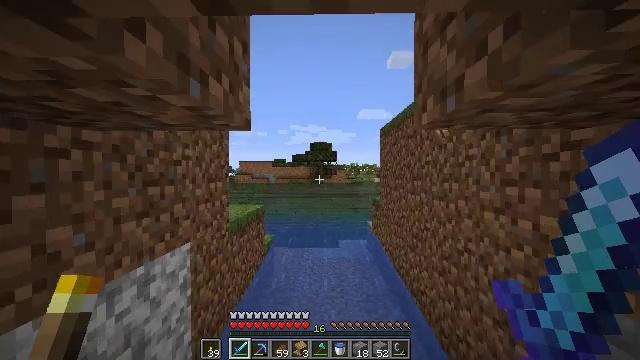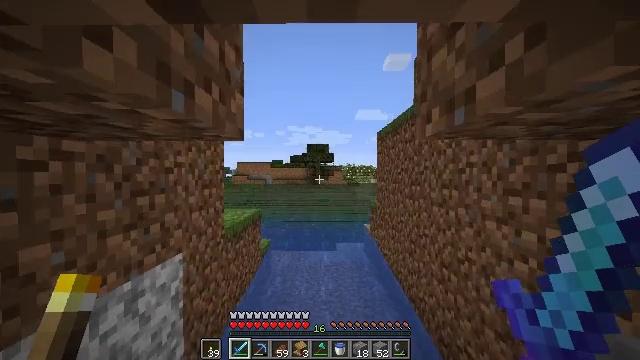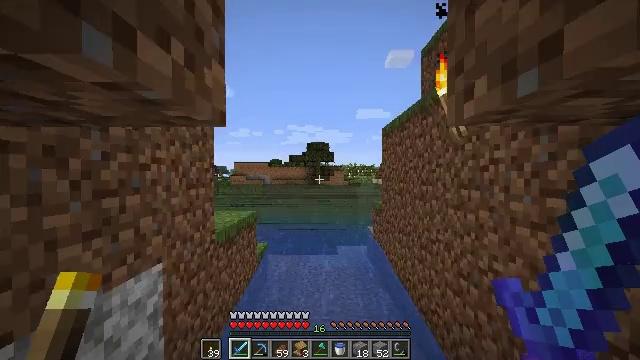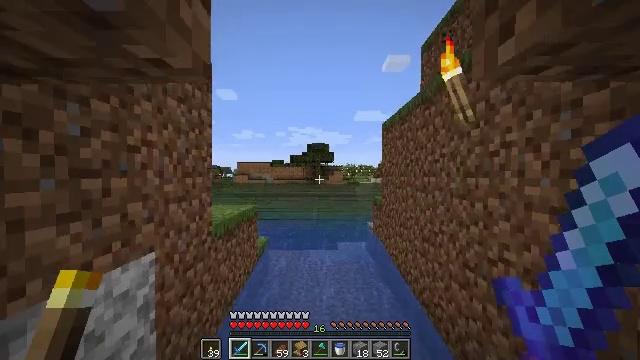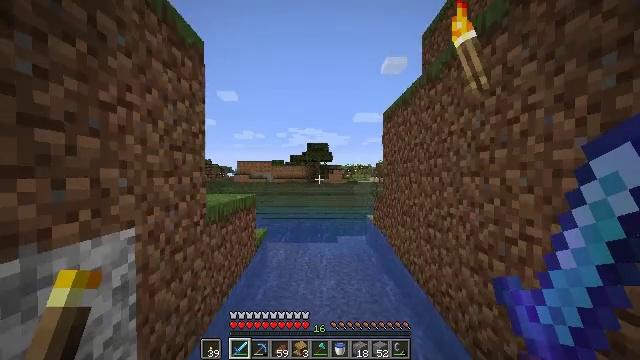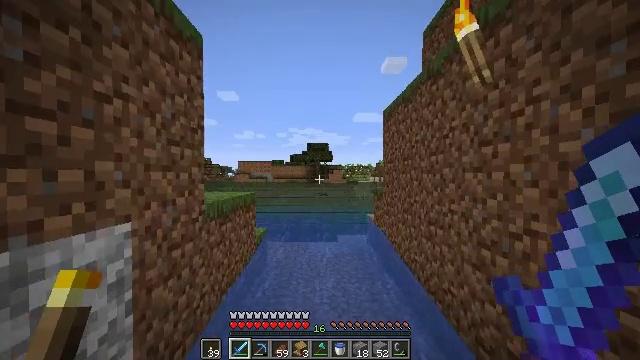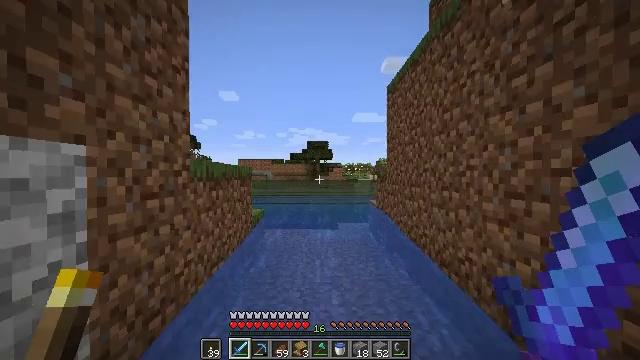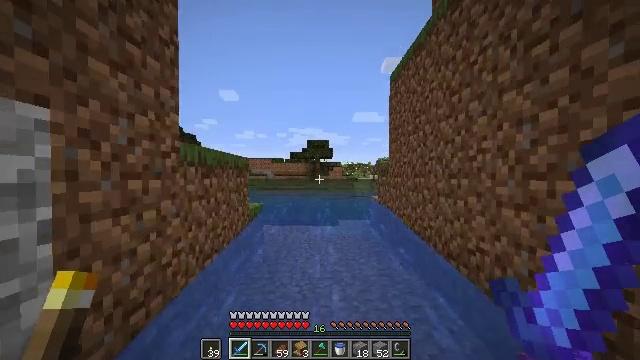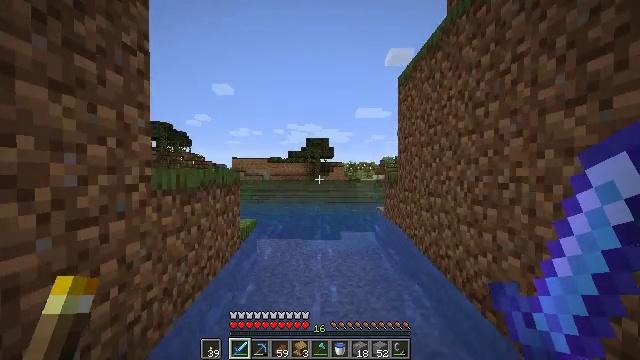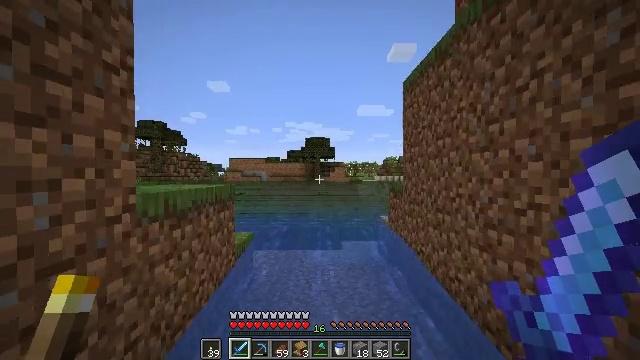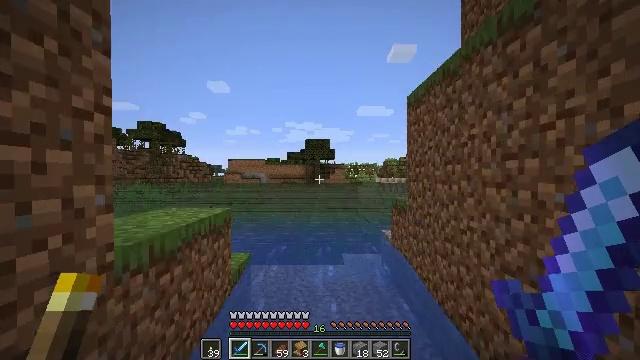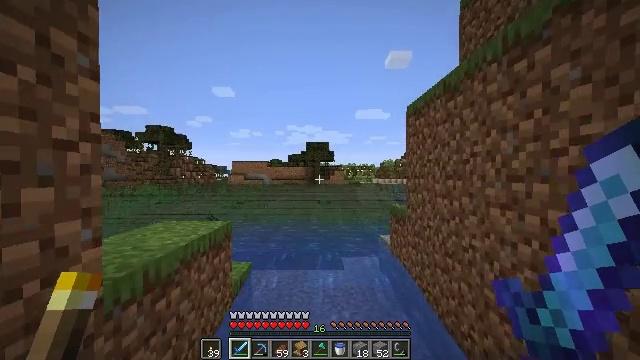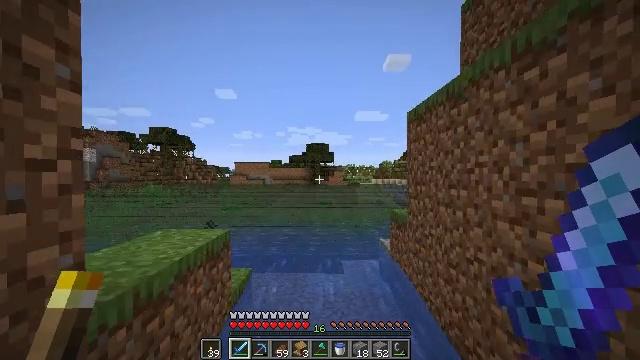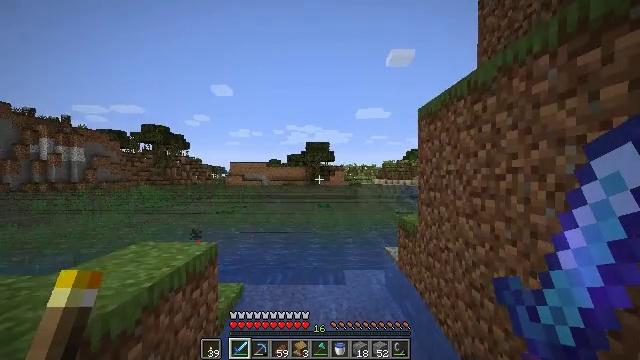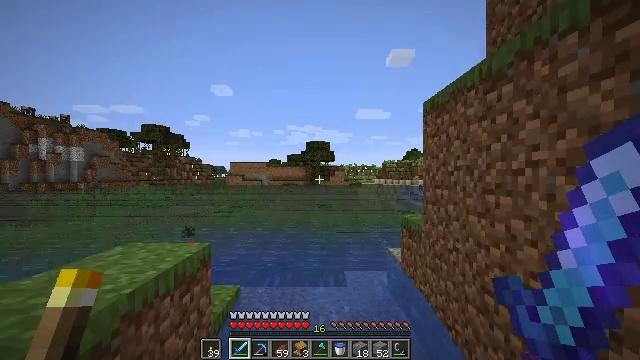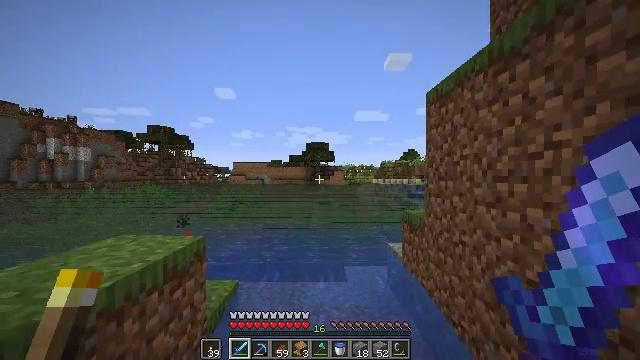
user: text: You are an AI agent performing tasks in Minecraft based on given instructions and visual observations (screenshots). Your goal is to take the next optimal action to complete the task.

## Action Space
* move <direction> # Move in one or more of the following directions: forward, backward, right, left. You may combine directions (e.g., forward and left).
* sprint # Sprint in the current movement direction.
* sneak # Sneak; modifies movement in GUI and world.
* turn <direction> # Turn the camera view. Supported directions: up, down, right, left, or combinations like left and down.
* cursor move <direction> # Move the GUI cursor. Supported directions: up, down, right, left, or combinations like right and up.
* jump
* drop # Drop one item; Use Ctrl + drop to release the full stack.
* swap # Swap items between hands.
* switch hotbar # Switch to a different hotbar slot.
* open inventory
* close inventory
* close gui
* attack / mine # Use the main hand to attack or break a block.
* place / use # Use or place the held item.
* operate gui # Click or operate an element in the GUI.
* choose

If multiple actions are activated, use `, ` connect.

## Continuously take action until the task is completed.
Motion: motion action
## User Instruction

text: Attack the stonecutter to pick it up.
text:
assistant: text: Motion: move forward, sprint, jump
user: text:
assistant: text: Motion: move forward, sprint, jump
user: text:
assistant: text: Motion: move forward, sprint, jump
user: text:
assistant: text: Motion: move forward, sprint, jump
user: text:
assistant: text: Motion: move forward, sprint, jump
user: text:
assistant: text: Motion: move forward, sprint, jump
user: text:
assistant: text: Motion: move forward, sprint, jump
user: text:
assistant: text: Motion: move forward, sprint, jump
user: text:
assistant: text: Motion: move forward, sprint, jump
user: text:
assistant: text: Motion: move forward, sprint, jump
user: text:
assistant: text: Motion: move forward, sprint, jump
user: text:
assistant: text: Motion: move forward, sprint, jump
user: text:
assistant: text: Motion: move forward, sprint, jump
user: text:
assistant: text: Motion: move forward, sprint, jump
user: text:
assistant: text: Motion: move forward, sprint, jump
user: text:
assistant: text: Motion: move forward, sprint, jump
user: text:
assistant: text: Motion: move forward, sprint, jump
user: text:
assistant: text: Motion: move forward, sprint, jump
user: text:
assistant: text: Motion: move forward, sprint, jump
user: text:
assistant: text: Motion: move forward, sprint, jump
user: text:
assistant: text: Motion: move forward, sprint, jump
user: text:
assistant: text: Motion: move forward, sprint, jump
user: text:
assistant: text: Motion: move forward, sprint, jump
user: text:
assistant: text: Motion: move forward, sprint, jump
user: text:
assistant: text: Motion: move forward, sprint, jump
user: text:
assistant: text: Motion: move forward, sprint, jump
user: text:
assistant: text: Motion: move forward, sprint, jump
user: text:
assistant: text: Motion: move forward, sprint, jump
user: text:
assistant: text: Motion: move forward, sprint, turn right and down, jump
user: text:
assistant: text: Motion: move forward, sprint, turn right and down, jump